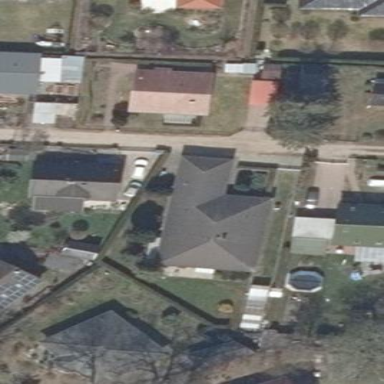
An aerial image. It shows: Building with hipped roof.